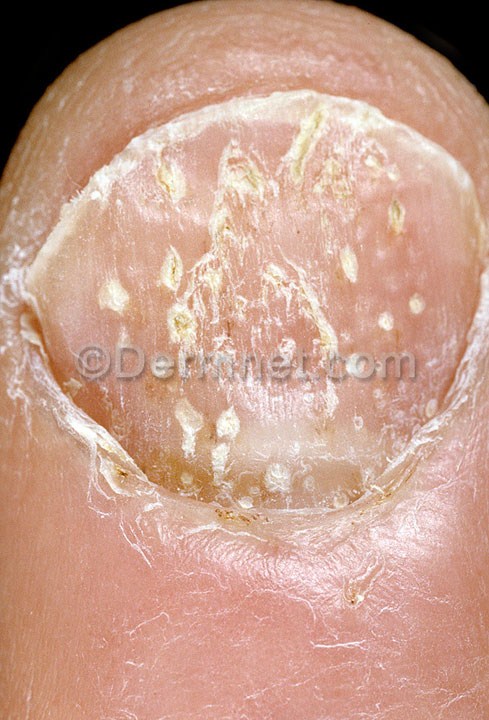
Disease: Nail Fungus and other Nail Disease